Question: I seems an simple task but I need some help from the sql experts with this one.

The number of contacts can vary from 1 to 30 persons and I want all the phone numbers in one row per cust_ref.
How can I do this??
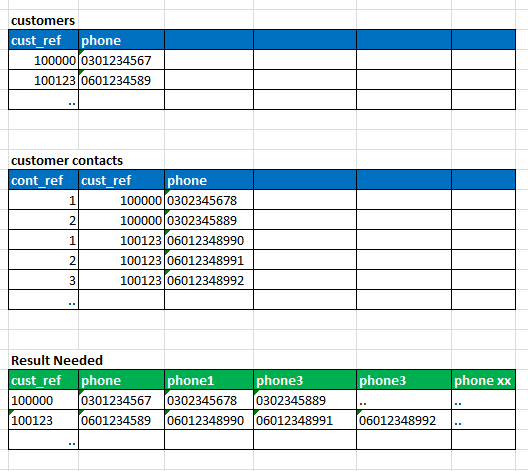
Answer: This is a solution without dynamic sql, please try out:
'''
declare @contacts table(cust_ref int,phone varchar(100));
insert into @contacts values(10000,'ph10000a'),(10000,'ph10000b'),(10000,'ph10000c')
,(10001,'ph10001a'),(10001,'ph10001b'),(10001,'ph10001c')
,(10002,'ph10002a'),(10002,'ph10002b');
SELECT p.*
FROM
(
SELECT 'phone'+REPLACE(STR(ROW_NUMBER() OVER(PARTITION BY cust_ref ORDER BY phone),2),' ','0') AS inx,*
FROM @contacts
) AS tbl
PIVOT
(
MIN(phone) FOR inx IN(phone01,phone02,phone03,phone04) --type more...
) AS p
'''